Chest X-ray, PA view. Patient: 69 years old, sex F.
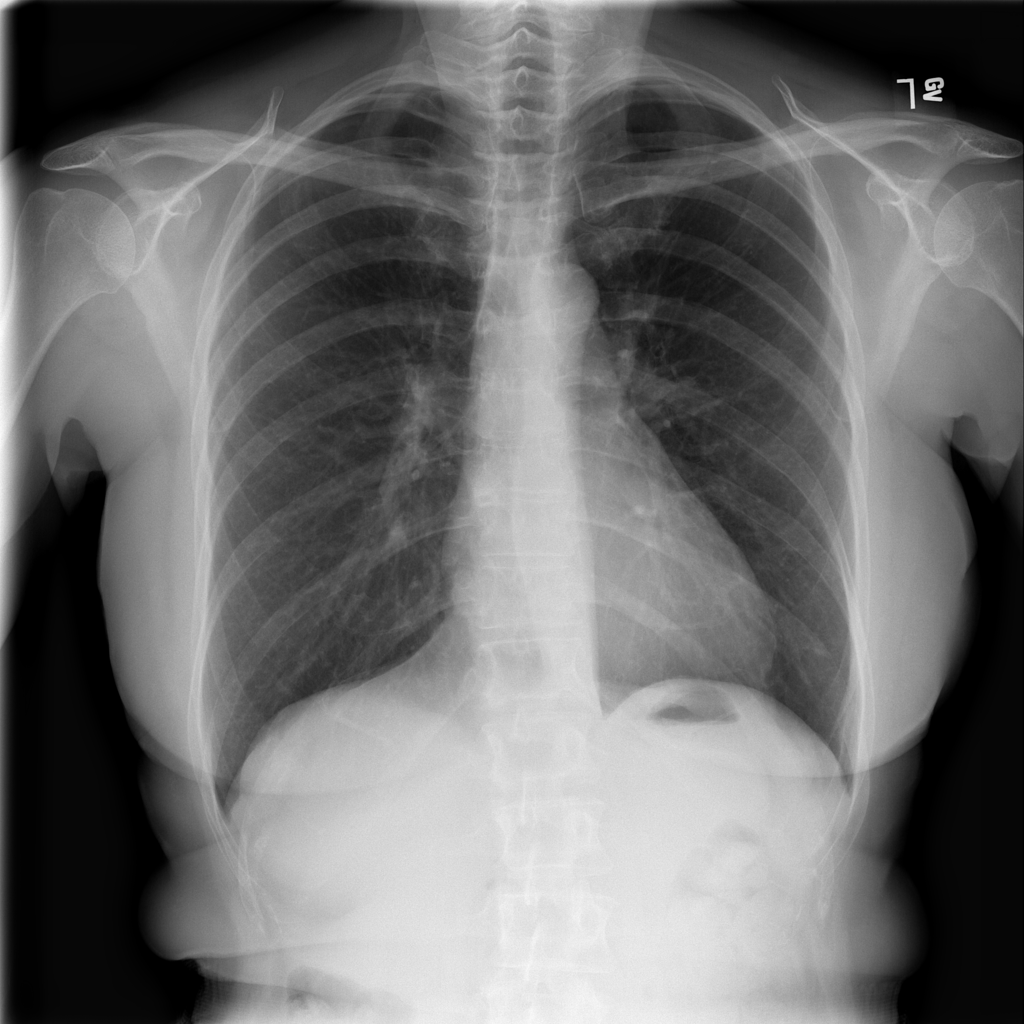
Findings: No Finding